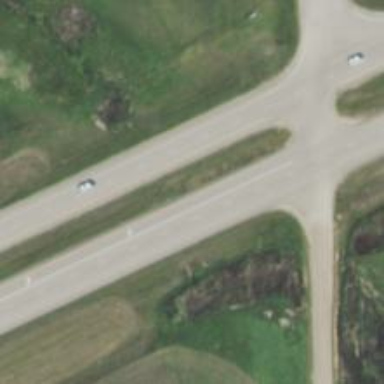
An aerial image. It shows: Asphalt road classified as trunk highway.